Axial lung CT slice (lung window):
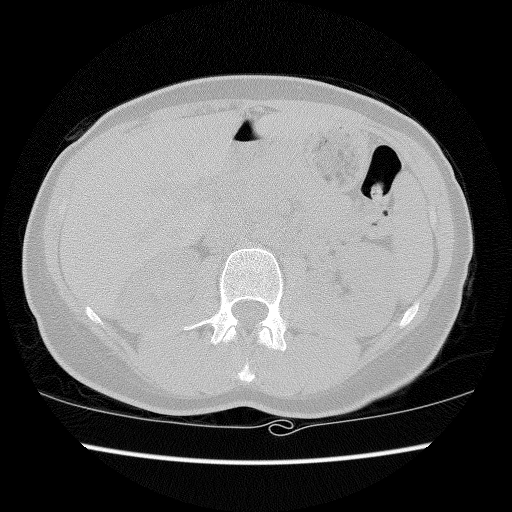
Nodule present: no